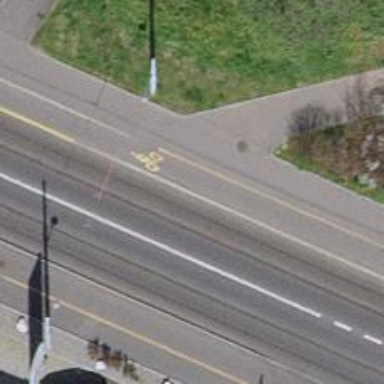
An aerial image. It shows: Asphalt road designated as cycleway. Both the cycleway and the footway have asphalt surfaces.